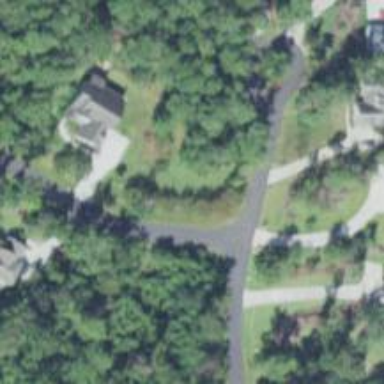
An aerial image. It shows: Residential road.